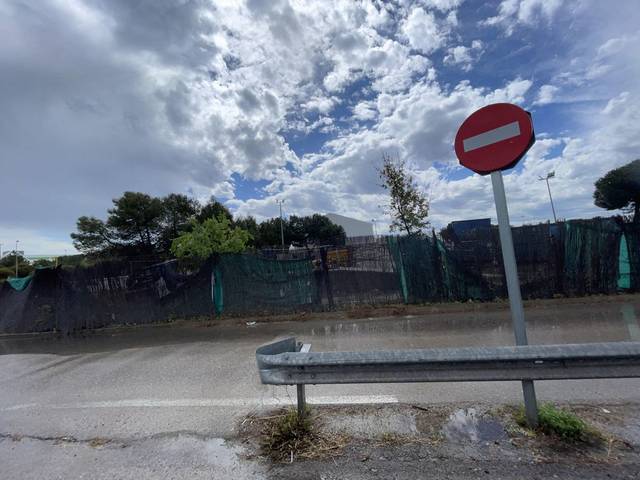
Region: Spain
Coordinates: 40.457, -3.877